Question: I'd like to be able to drag an image into one of two containers (container 1 and container 2). From there, depending on which container the image was dropped to, I'd like to update that container with a database call (or just update a row in one of my tables).
I'd like to use <URL>.
I've drawn a really bad diagram below to explain what I mean:

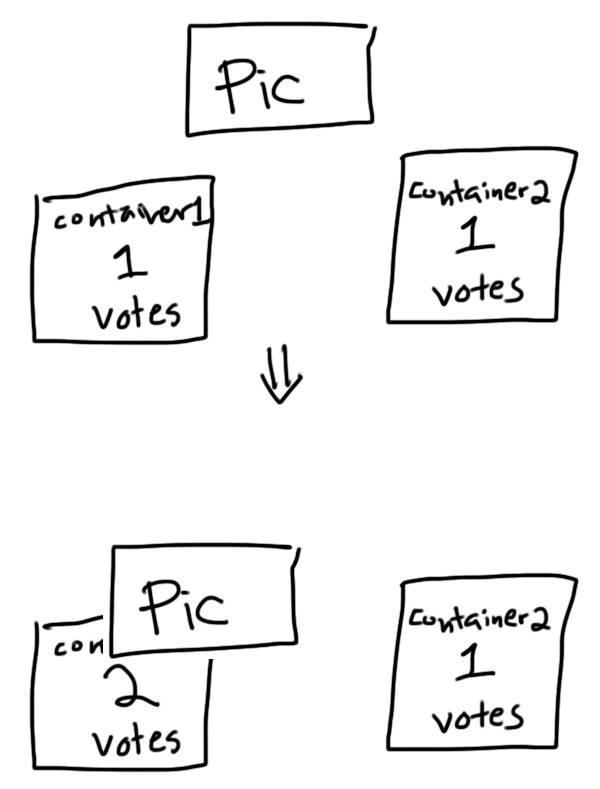
Answer: The <URL> shows exactly how to do this sort of thing.
'''
$(function() {
$( "#draggable" ).draggable();
$( "#droppable" ).droppable({
drop: function( event, ui ) {
$( this )
.addClass( "ui-state-highlight" )
.find( "p" )
.html( "Dropped!" );
}
});
});
'''
<URL>